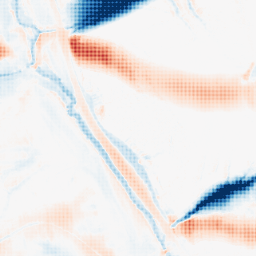
Category: morphological
Decomposition family: morphological_ellipse
Decomposition parameters: operation: average
width: 50
height: 20
Upsampling method: sinc_hamming
Upsampling parameters: scale: 4
kernel_size: 4
Upsampling scale: 4